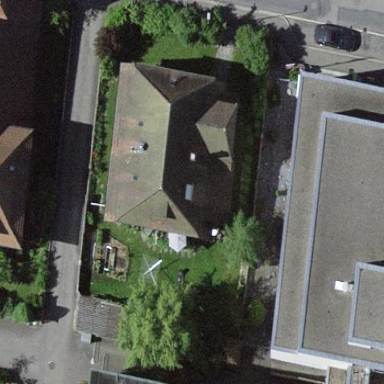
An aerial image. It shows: Residential building.